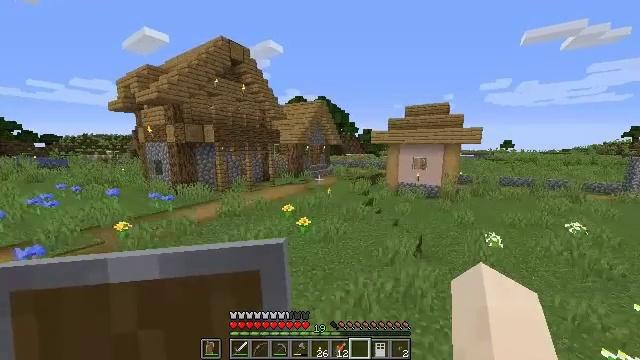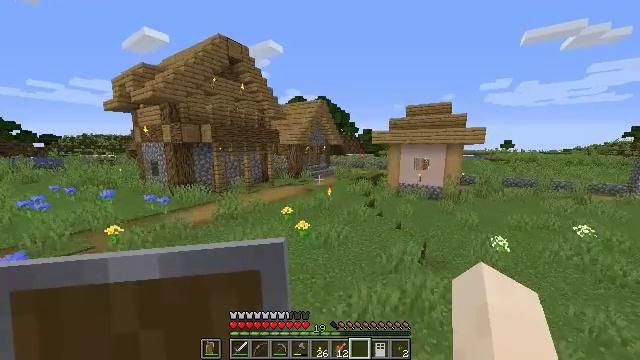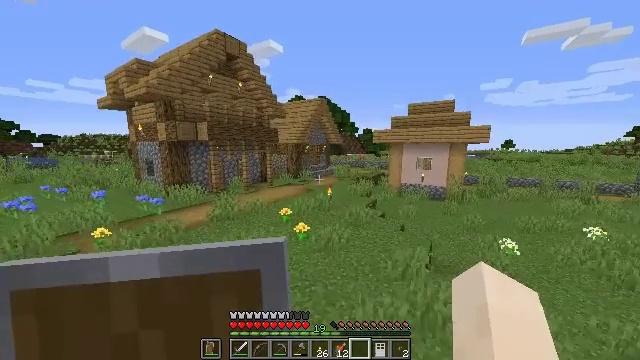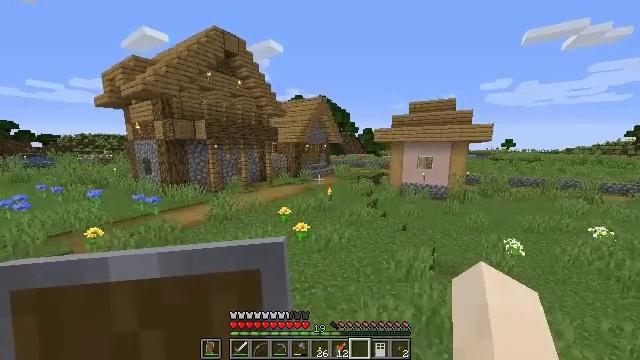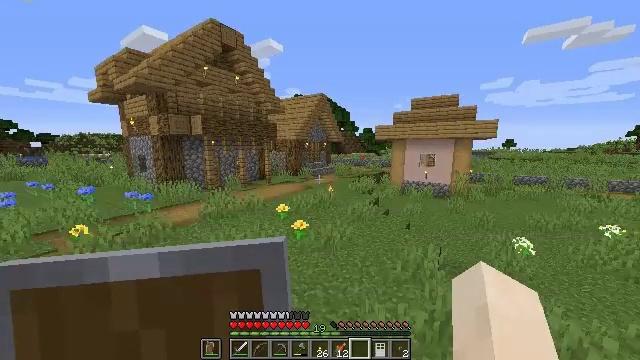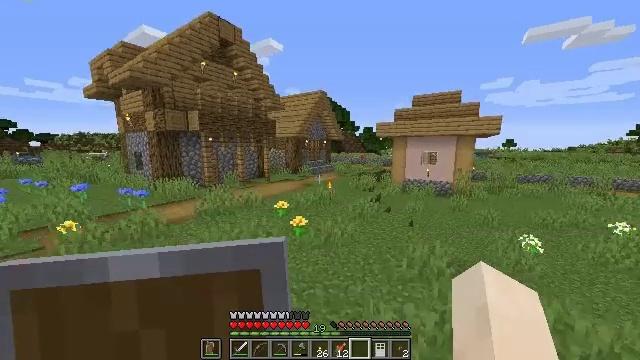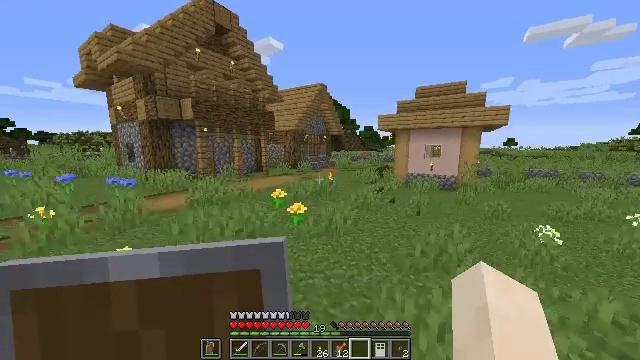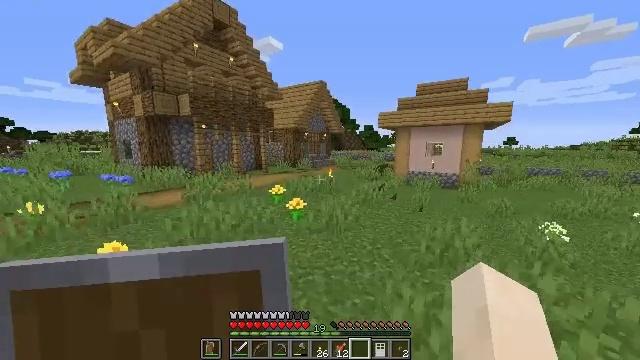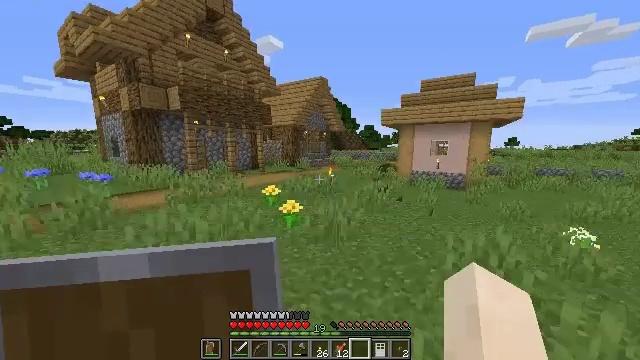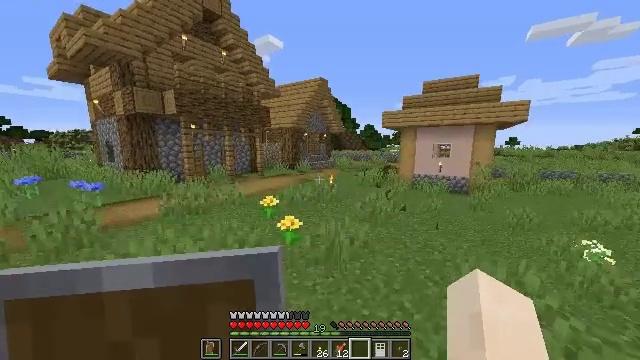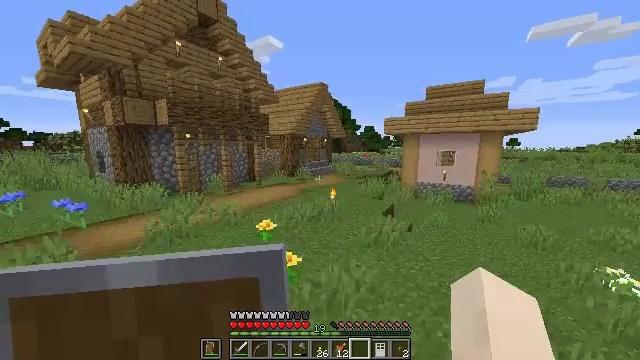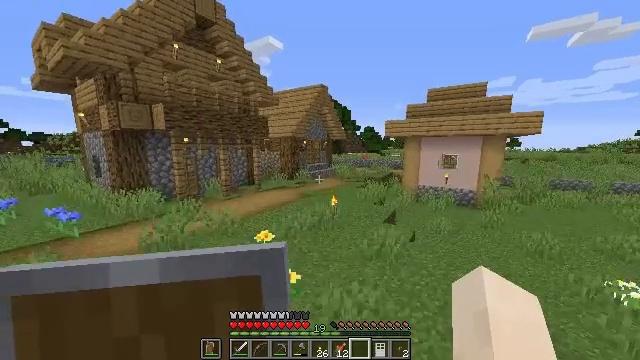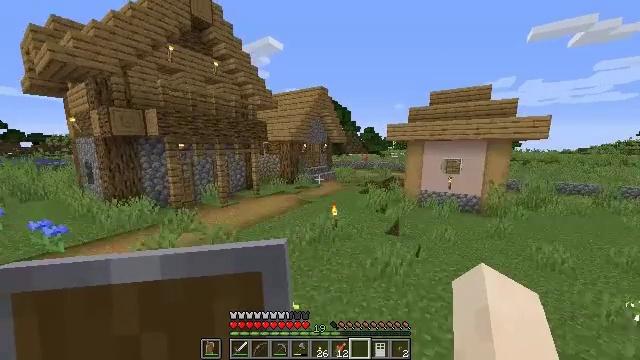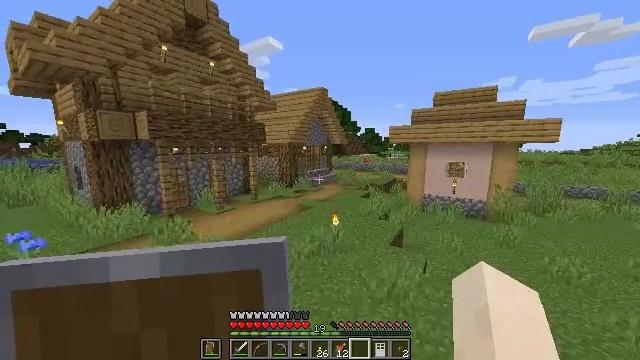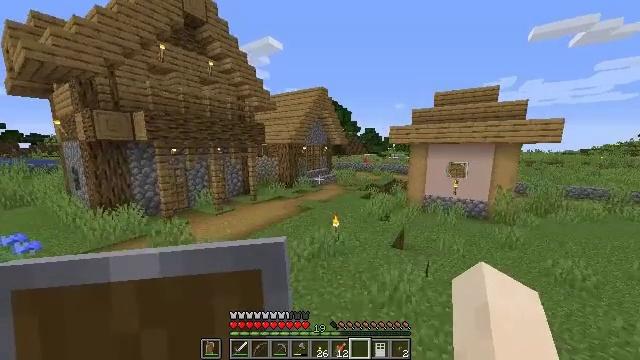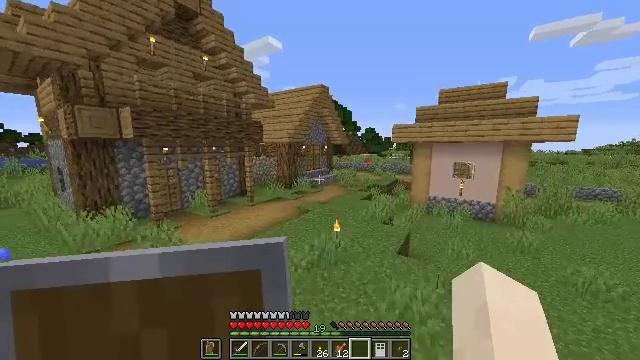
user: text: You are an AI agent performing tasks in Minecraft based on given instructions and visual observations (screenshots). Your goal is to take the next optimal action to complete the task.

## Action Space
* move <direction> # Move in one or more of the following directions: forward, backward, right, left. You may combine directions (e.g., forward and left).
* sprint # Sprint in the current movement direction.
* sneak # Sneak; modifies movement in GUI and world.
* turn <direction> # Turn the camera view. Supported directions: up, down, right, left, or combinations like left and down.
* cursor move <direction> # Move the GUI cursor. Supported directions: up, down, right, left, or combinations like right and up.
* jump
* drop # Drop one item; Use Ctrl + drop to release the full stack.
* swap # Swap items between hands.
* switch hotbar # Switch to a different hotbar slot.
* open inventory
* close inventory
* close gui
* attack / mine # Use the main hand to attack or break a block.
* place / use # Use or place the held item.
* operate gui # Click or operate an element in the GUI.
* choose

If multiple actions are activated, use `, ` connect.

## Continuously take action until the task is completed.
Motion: motion action
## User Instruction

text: Harvest wheat from the field.
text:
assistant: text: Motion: move forward
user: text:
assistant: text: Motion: move forward
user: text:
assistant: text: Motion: move forward
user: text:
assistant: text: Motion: move forward
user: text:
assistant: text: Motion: move forward
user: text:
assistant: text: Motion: move forward
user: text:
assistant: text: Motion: move forward
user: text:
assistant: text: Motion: move forward
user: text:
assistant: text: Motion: move forward, jump
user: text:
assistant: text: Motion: move forward, jump
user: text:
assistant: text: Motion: move forward, jump
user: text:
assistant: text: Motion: move forward, jump
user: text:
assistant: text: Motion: move forward, jump
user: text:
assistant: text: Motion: move forward
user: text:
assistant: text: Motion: move forward
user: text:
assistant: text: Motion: move forward
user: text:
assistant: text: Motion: move forward
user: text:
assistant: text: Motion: move forward
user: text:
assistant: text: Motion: move forward
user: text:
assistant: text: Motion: move forward
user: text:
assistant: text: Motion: move forward
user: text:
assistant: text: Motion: move forward, jump
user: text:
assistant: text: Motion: move forward, jump
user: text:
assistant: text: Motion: move forward, jump
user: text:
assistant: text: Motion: move forward, jump
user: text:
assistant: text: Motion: move forward
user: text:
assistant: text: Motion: move forward
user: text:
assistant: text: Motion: move forward
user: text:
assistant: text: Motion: move forward
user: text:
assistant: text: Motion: move forward